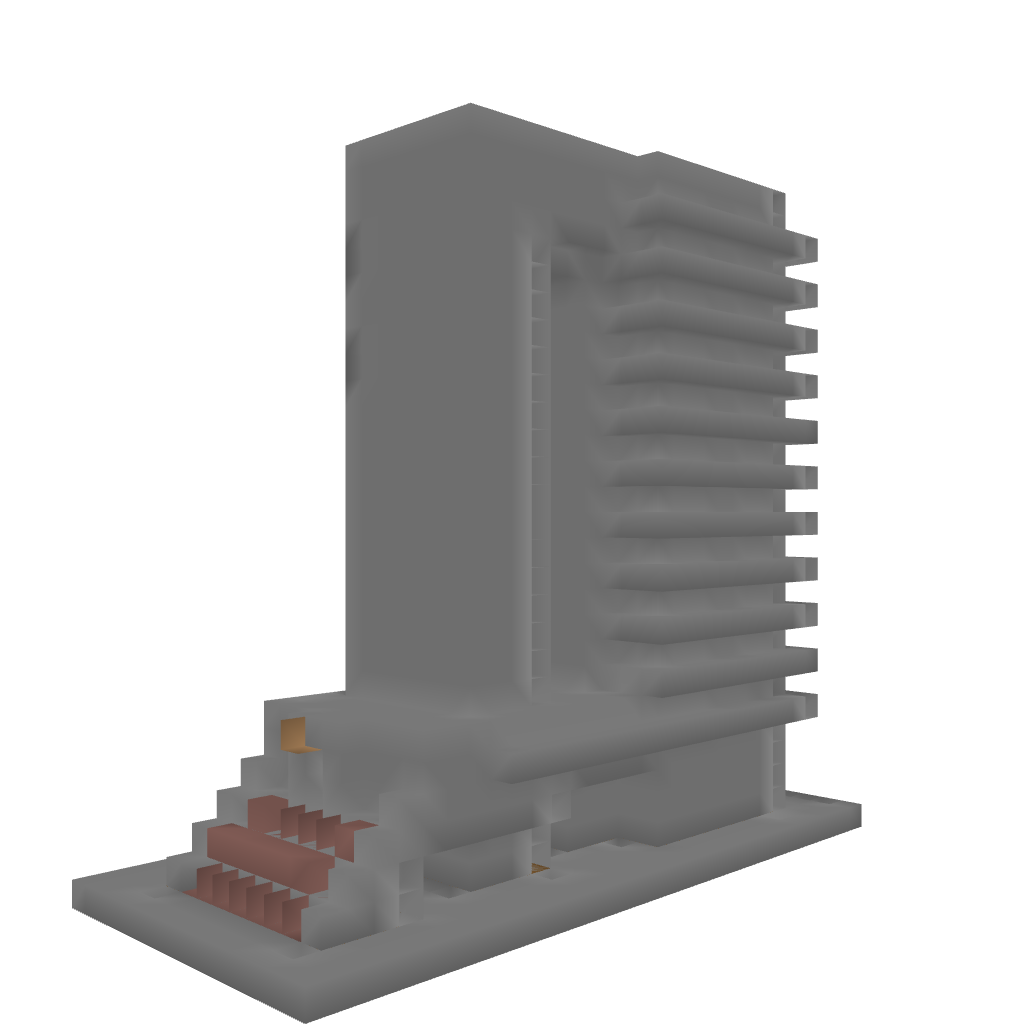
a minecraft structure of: Mr. GnarKill bad low quality